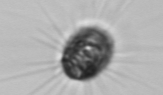
Label: Corethron_hystrix